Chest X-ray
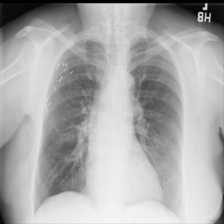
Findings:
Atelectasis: negative
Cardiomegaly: negative
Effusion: negative
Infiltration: negative
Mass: negative
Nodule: negative
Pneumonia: negative
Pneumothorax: negative
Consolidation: negative
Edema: negative
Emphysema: positive
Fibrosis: negative
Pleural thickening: negative
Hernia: negative